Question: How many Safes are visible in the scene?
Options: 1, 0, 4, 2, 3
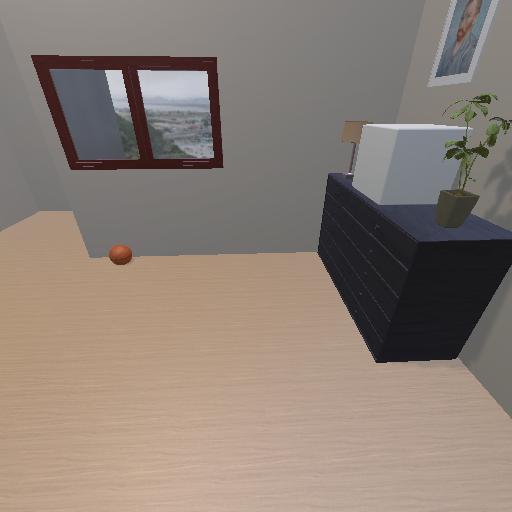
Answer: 1